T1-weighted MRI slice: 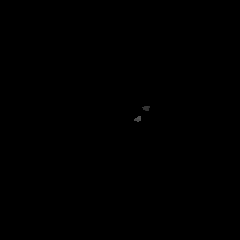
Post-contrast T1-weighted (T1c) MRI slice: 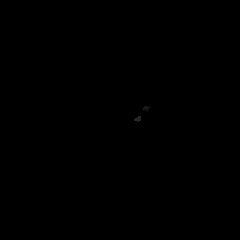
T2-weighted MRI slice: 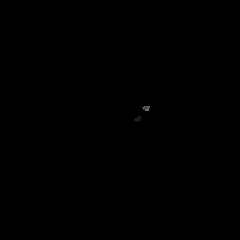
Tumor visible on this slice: no